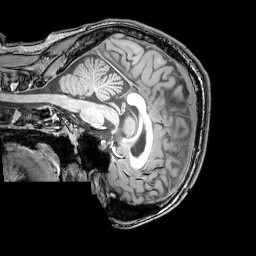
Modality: T1w
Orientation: sagittal
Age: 23
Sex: male
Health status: healthy
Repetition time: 0.081 s
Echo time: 0.037 s